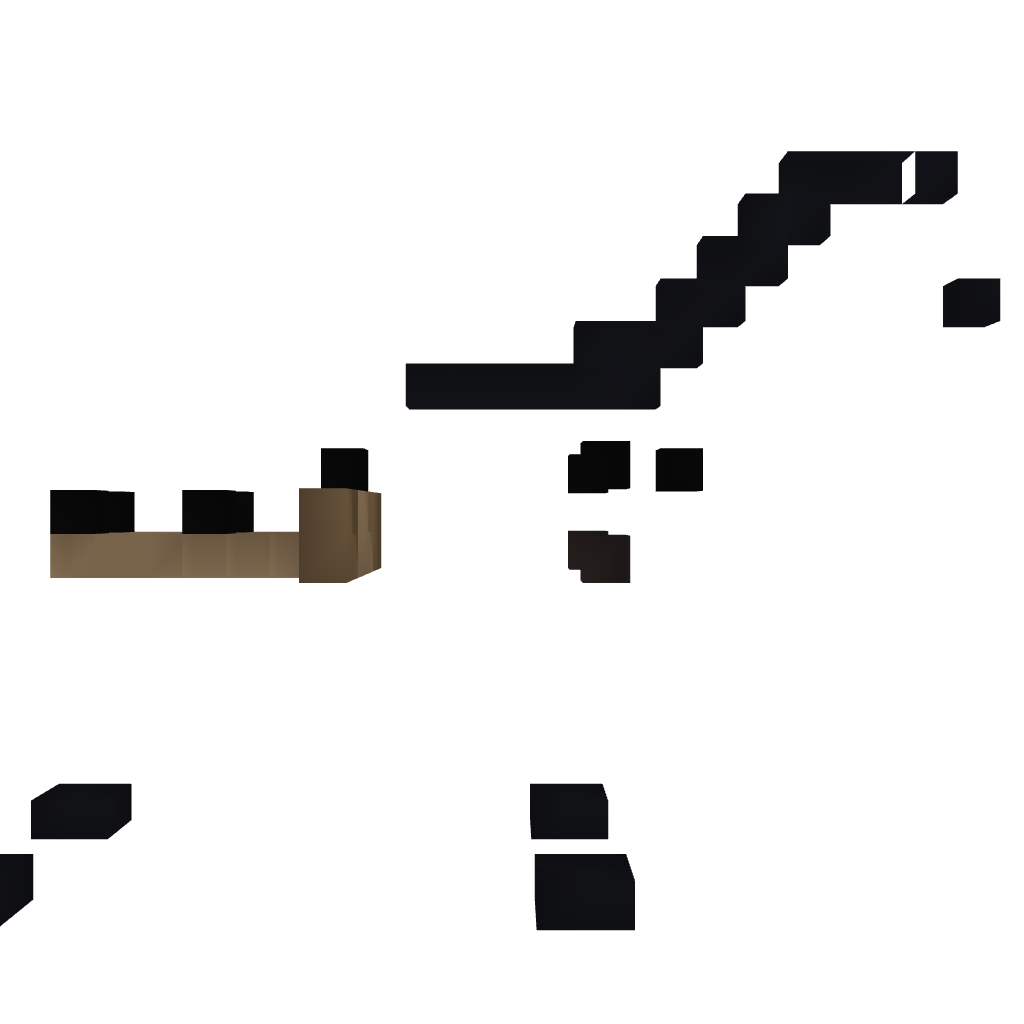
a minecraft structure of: Trojan Horse Stable